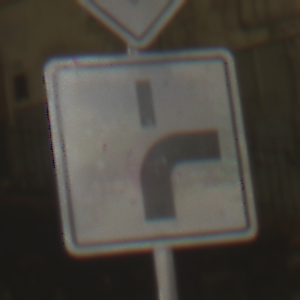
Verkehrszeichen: VerlaufVorfahrtsstrasse8
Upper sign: Vorfahrtsstrasse
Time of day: Night
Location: Outdoor (Urban)
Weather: PartlyCloudy
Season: NotSpecified
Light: Artificial